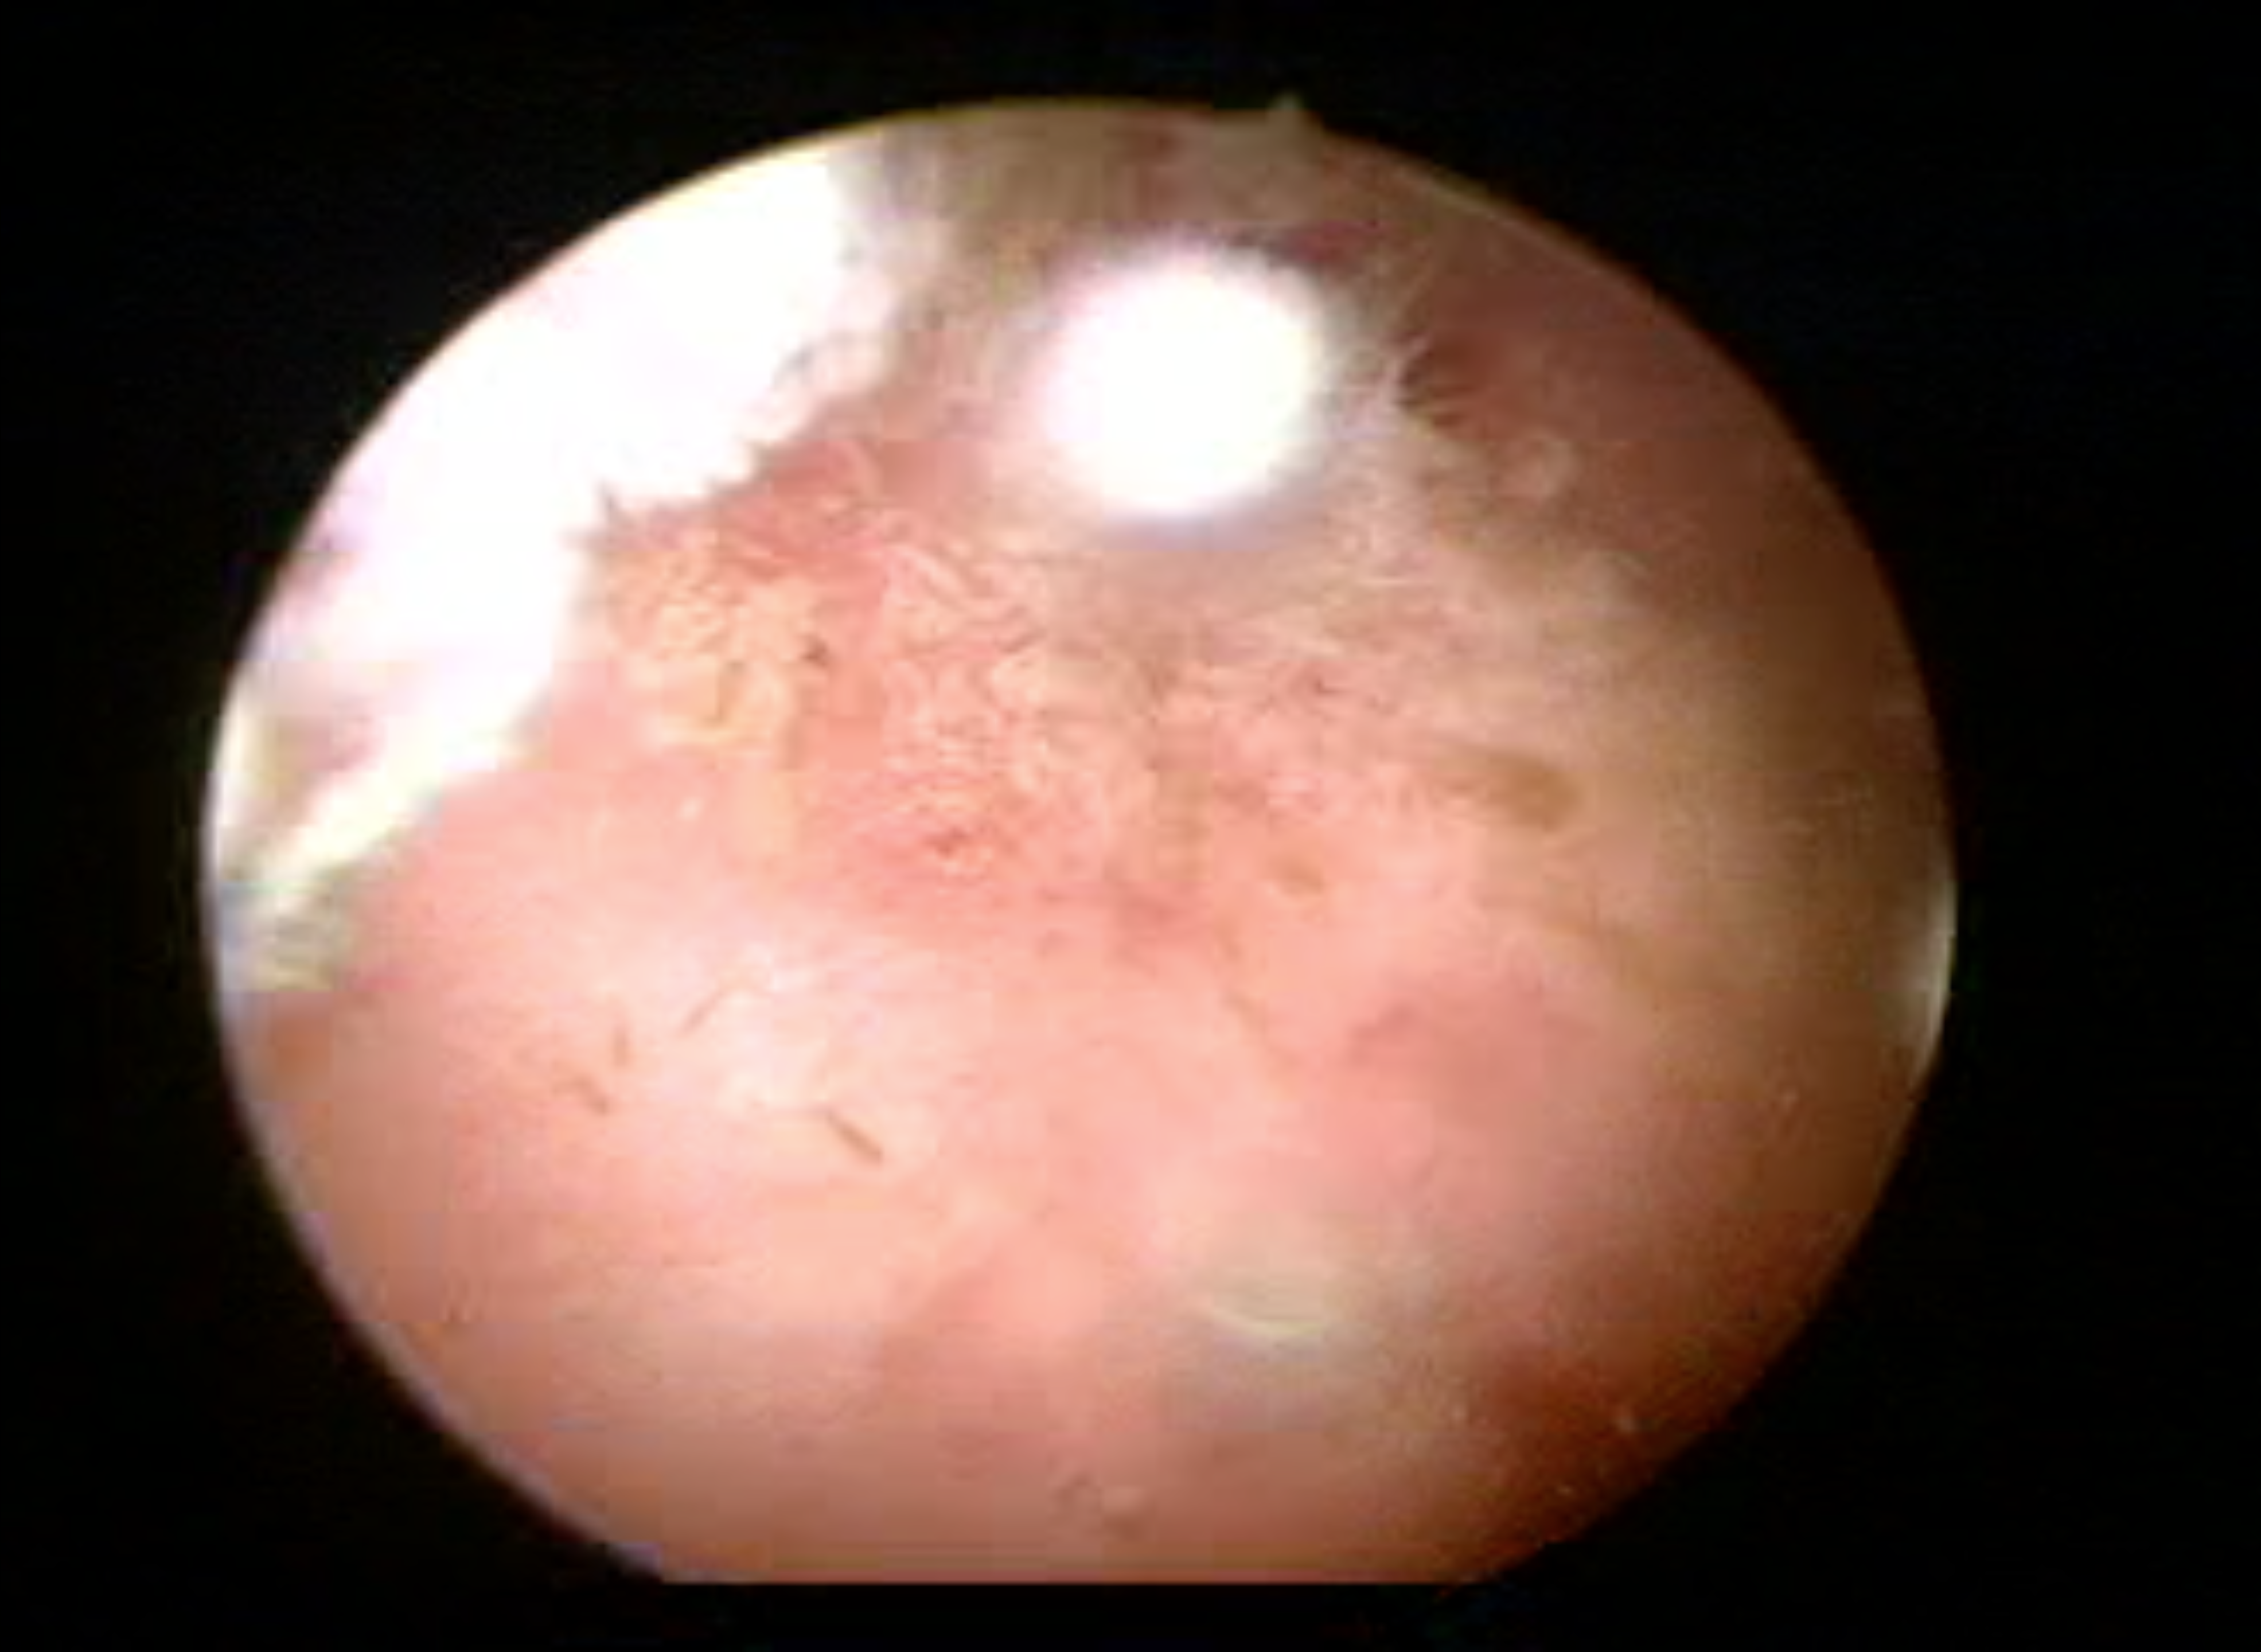
Modality: WLC
Class: Malignant
Subclass: HighGradePapillary
Lesion: L2
Stage: Ta
Morphology: Papillary
Bladder cancer association: Yes